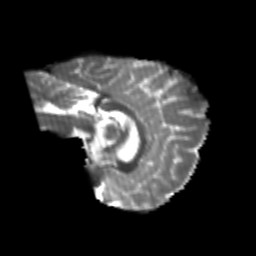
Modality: T2w
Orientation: sagittal
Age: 21
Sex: female
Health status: healthy
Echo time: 0.074 s